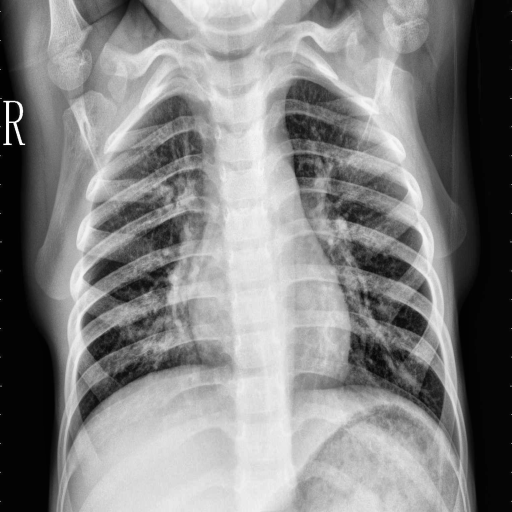
Finding: PNEUMONIA